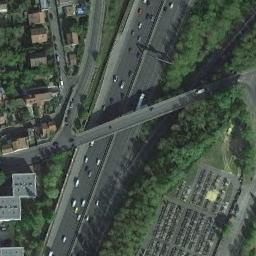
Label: overpass